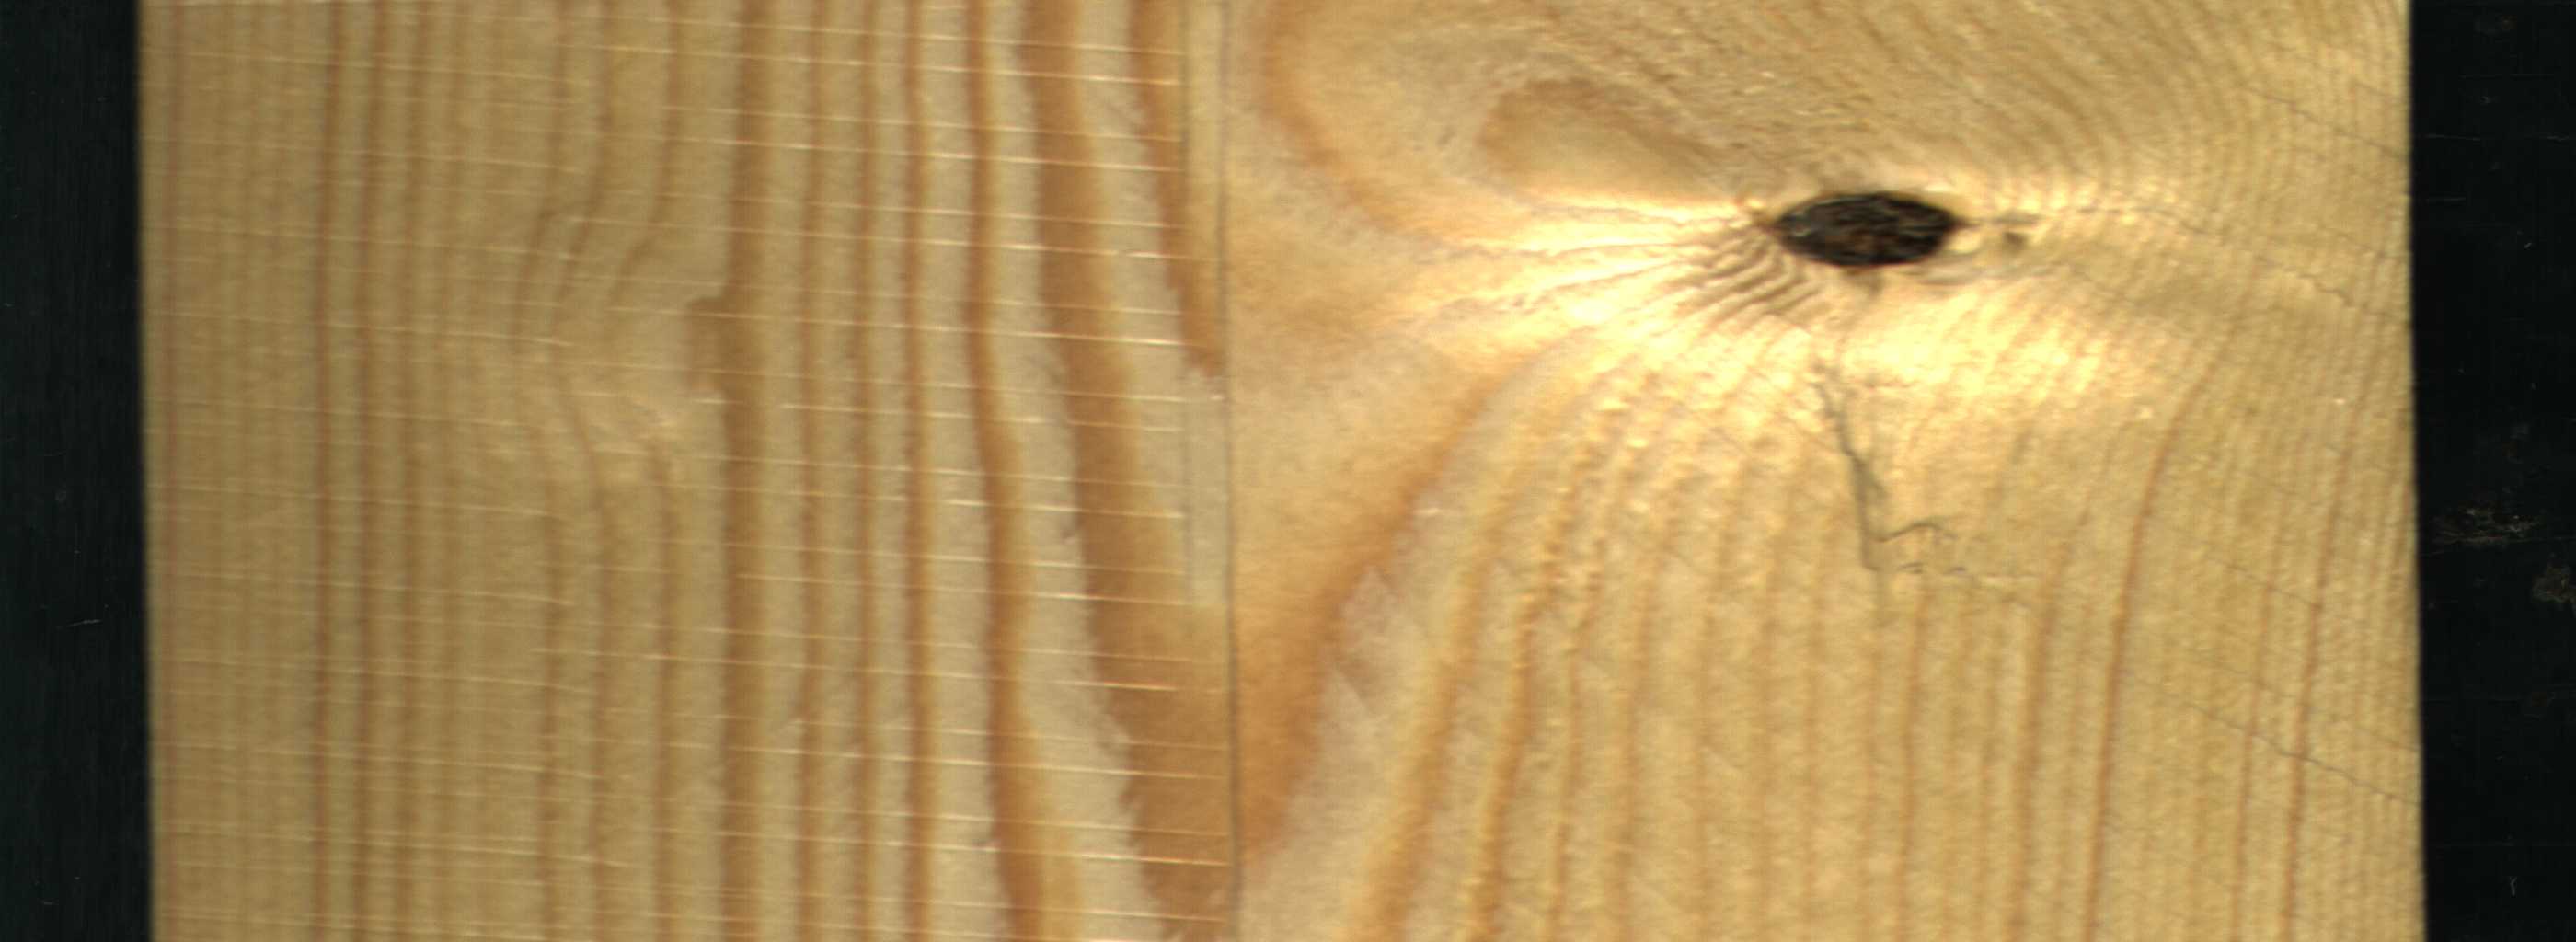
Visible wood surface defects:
Dead_Knot